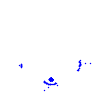
Particle: electron